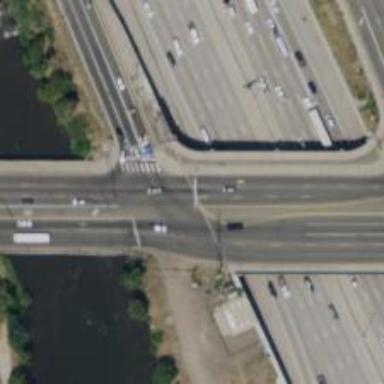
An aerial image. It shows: Primary highway bridge with asphalt surface.